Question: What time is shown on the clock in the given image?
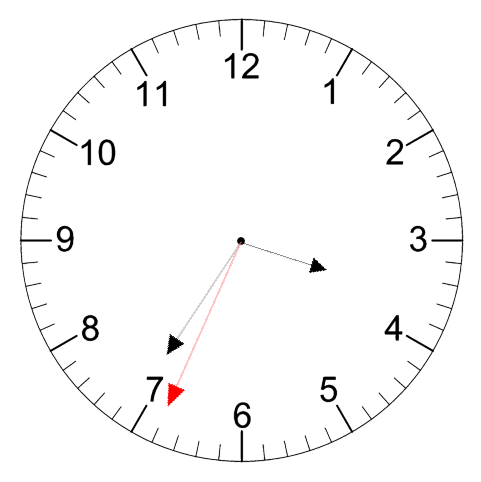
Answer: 03:35:34